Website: lowes
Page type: customer-info-address
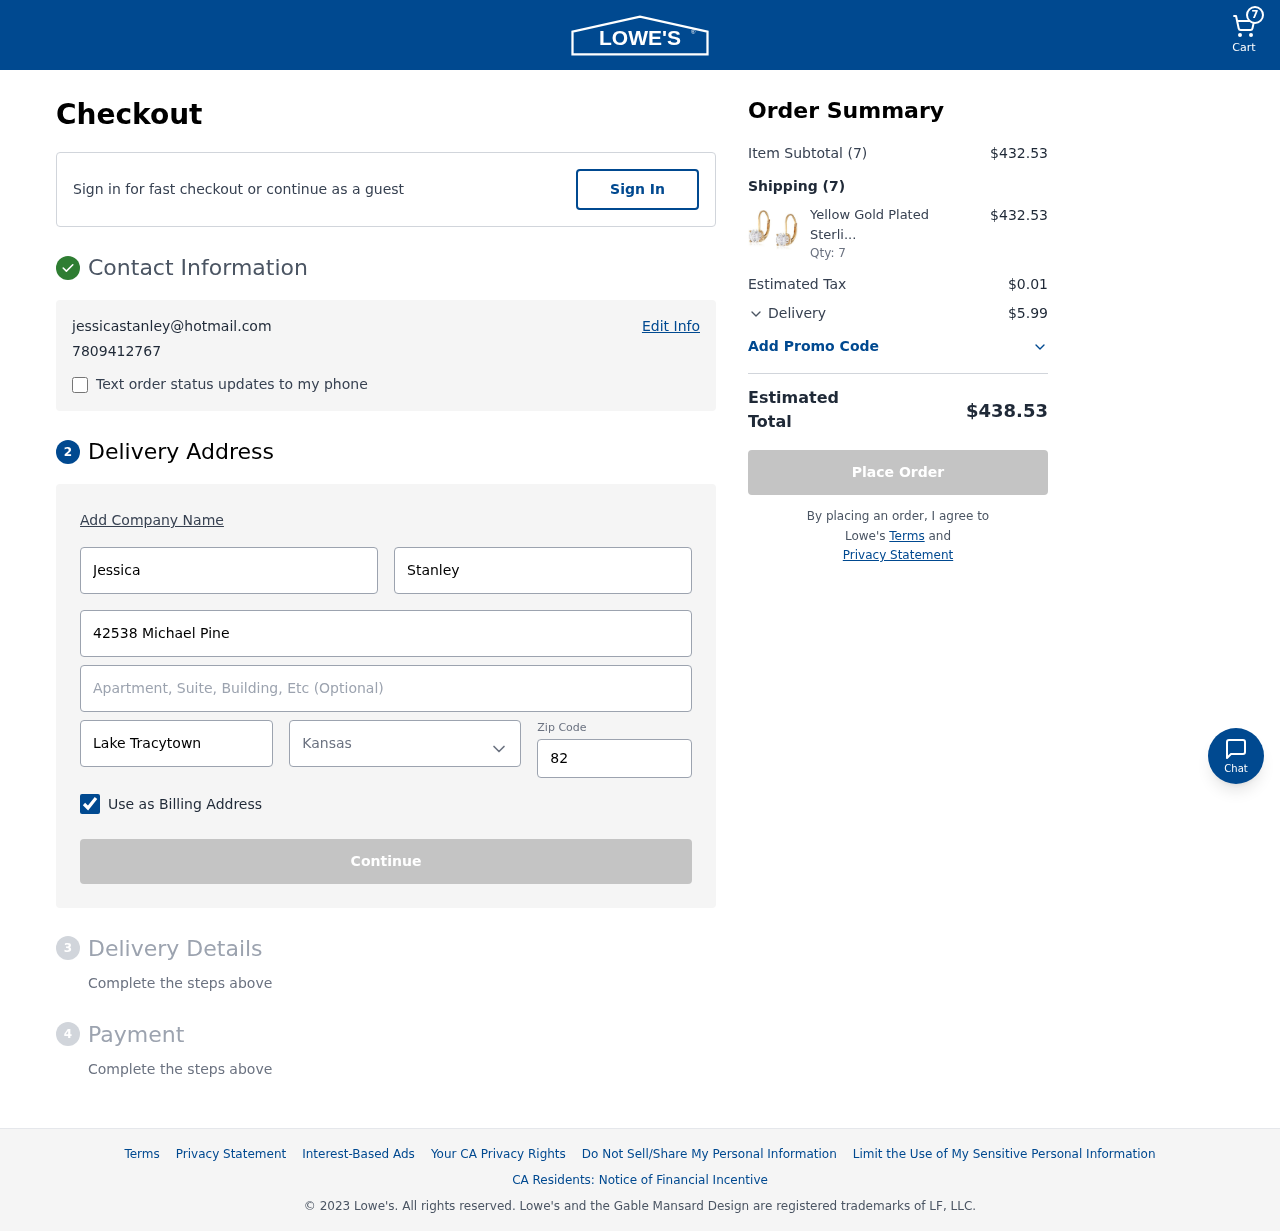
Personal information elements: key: PII_CITY
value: Lake Tracytown
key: PII_EMAIL
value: jessicastanley@hotmail.com
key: PII_FIRSTNAME
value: Jessica
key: PII_LASTNAME
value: Stanley
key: PII_PHONE
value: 7809412767
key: PII_POSTCODE
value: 82950
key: PII_STATE
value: Kansas
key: PII_STREET
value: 42538 Michael Pine
Product elements: key: PRODUCT1_NAME
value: Yellow Gold Plated Sterling Silver Lever back Earrings set with Round Swarovski Zirconia (2 cttw)
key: PRODUCT1_QUANTITY
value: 7
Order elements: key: ORDER_NUM_ITEMS
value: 7
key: ORDER_SUBTOTAL
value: $432.53
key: ORDER_NUM_ITEMS2
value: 7
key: ORDER_SUBTOTAL2
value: $432.53
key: ORDER_TAX
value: $0.01
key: ORDER_SHIPPING_COST
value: $5.99
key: ORDER_TOTAL
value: $438.53